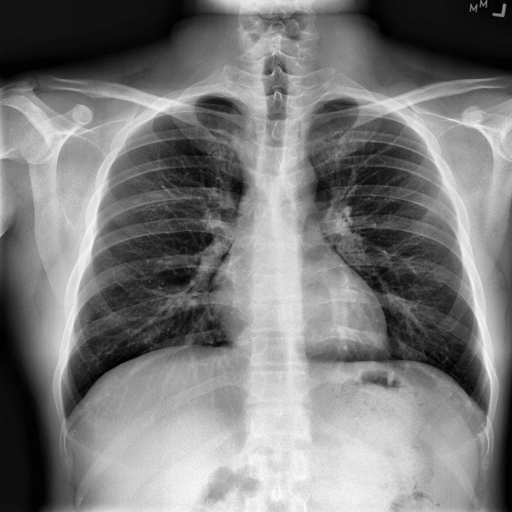
Finding: NORMAL